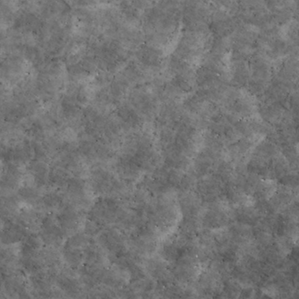
Label: non_frost